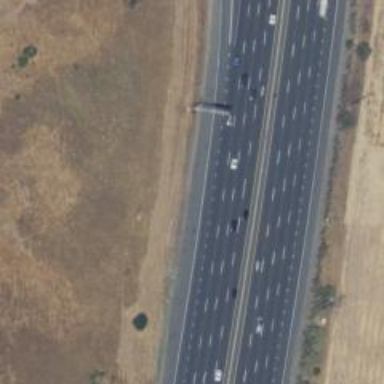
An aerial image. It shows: View of motorway.